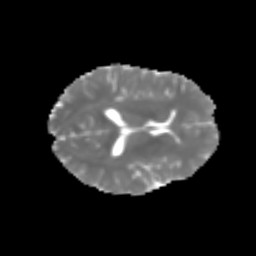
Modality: MD
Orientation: axial
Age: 23
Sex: male
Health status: healthy